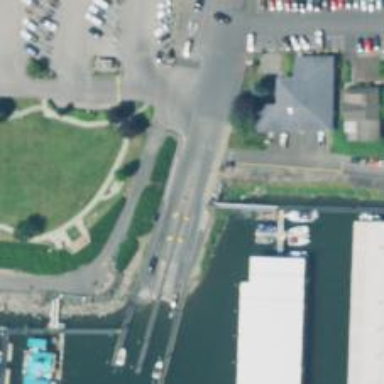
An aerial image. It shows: Slipway on leisure land.